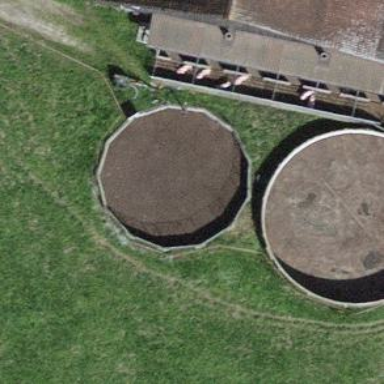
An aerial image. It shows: Storage tank with man-made structure.